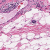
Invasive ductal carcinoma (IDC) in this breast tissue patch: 0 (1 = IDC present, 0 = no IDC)